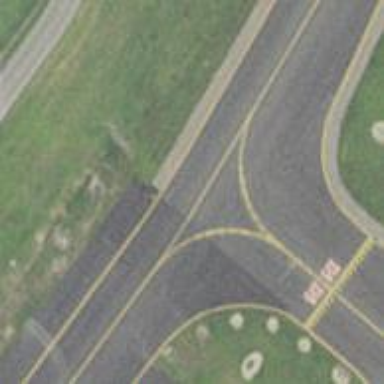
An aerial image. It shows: Image of taxiway at airport.